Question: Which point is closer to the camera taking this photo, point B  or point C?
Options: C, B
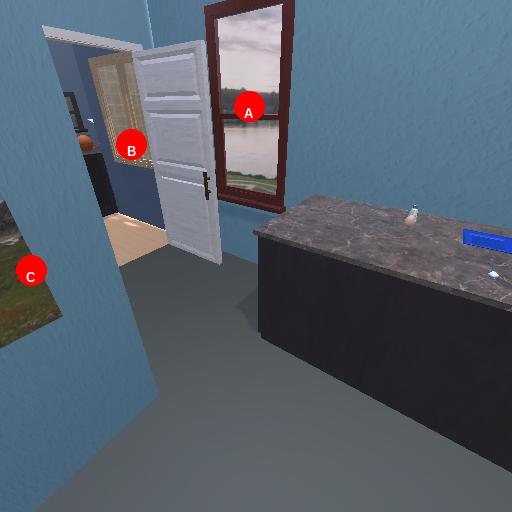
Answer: C